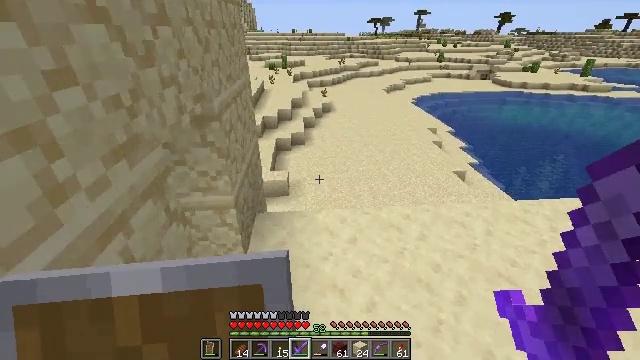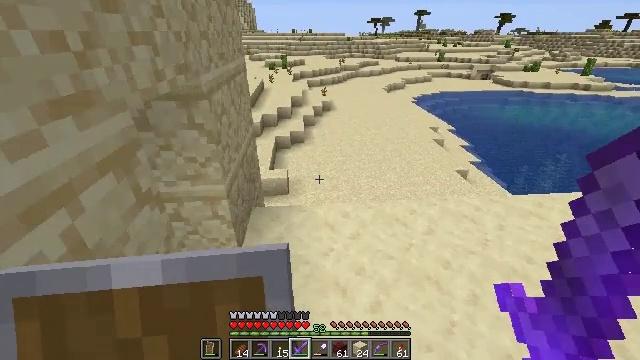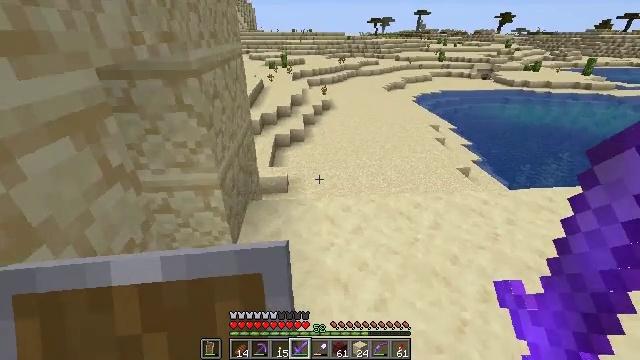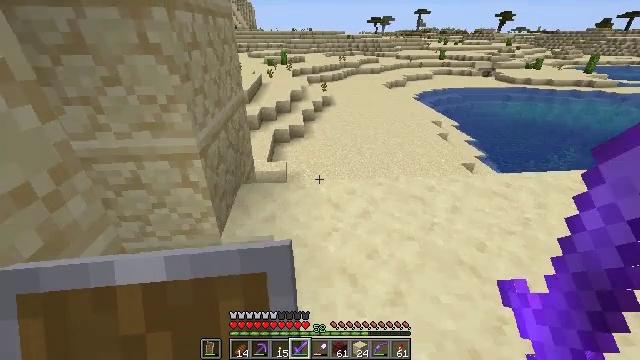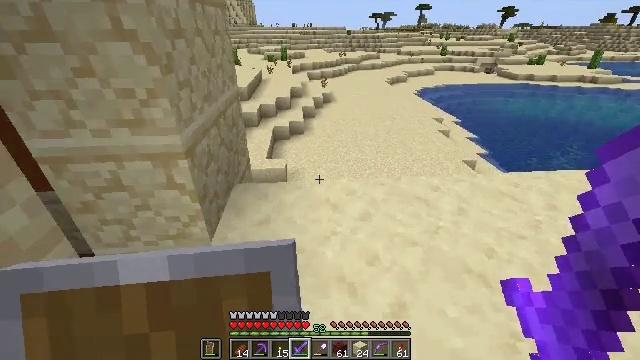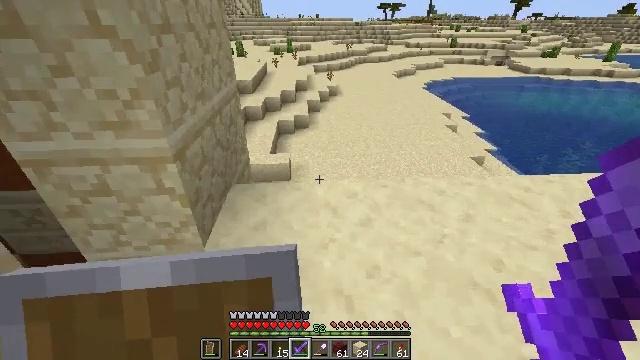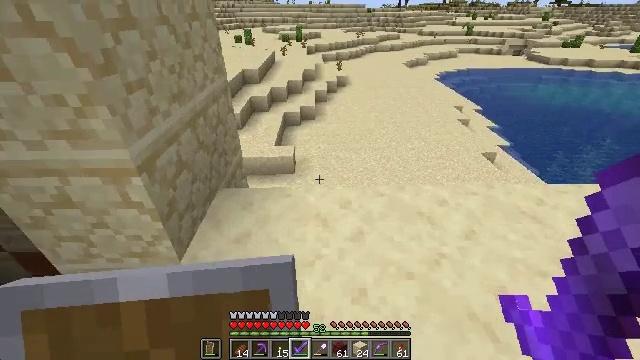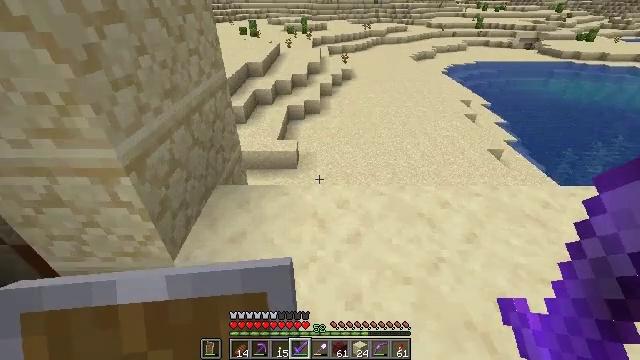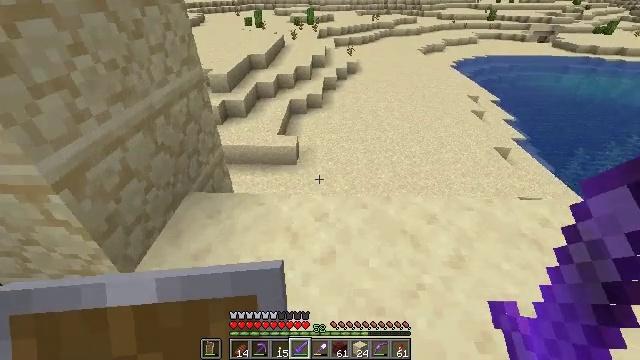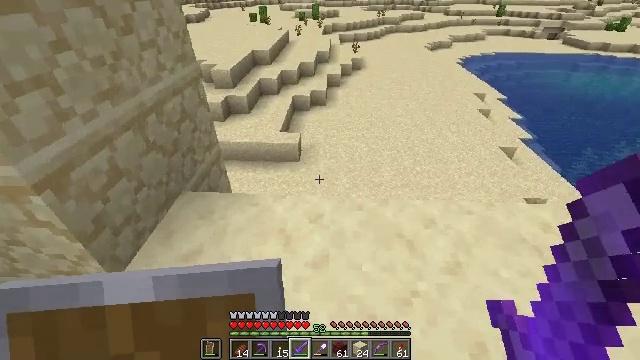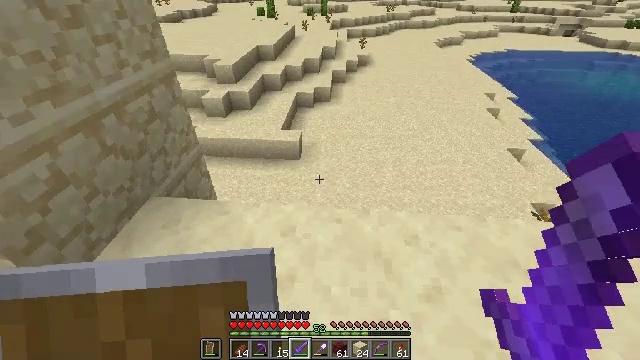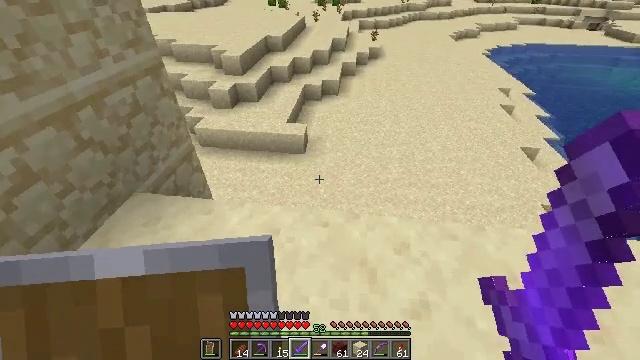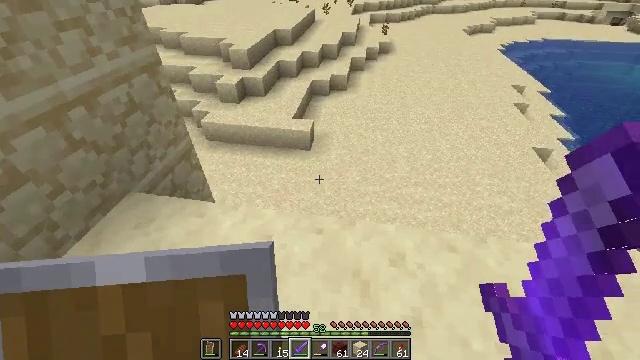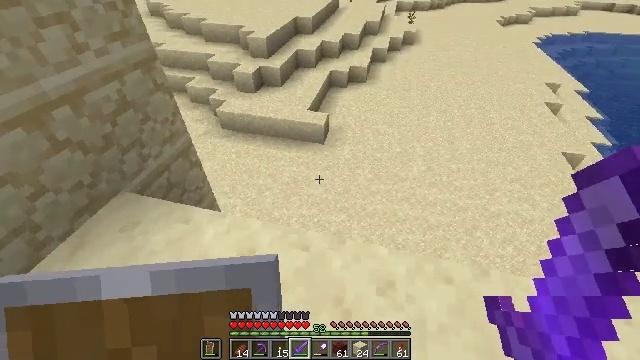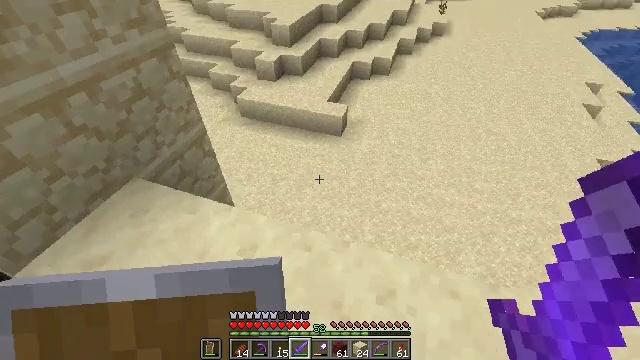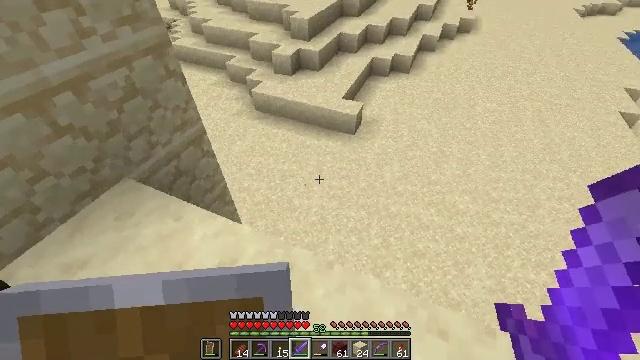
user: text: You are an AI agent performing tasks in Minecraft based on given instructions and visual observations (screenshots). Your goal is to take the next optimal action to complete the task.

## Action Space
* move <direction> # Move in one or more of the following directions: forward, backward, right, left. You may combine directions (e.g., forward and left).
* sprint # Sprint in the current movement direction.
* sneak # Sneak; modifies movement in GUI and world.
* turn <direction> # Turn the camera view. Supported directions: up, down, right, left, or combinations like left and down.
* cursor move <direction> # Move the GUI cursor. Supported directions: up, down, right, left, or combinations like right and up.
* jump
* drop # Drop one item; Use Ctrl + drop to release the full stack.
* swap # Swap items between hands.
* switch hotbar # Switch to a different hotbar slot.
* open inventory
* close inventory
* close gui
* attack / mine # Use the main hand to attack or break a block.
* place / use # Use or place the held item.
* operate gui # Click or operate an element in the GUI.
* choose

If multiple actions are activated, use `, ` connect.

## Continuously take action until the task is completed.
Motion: motion action
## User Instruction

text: Break the brewing stand to collect it.
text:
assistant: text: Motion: move forward
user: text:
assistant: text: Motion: move forward
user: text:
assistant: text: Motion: move forward
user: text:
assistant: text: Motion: move forward and move right
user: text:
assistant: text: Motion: move forward and move right, turn left and down
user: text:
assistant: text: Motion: move forward and move right, turn left and down
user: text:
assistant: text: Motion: move forward and move right, turn left and down
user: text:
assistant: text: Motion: move forward and move right, turn left and down
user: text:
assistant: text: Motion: move forward and move right, turn left
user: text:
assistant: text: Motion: move forward and move right, turn left and down
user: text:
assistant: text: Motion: move forward and move right, turn left and down
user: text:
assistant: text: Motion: move forward and move right, turn left and down
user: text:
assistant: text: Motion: move forward and move right, turn left and down
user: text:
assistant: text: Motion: move forward and move right, turn left and down
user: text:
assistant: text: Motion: move forward and move right, turn left and down
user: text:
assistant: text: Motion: move forward and move right, turn left
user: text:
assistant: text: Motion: move forward and move right, turn left and down
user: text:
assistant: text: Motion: move forward and move right, turn left
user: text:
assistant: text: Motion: move forward, turn left
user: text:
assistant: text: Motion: move forward
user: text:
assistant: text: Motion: move forward
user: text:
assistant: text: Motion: move forward
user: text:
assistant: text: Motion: move forward and move right
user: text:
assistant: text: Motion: move forward and move right
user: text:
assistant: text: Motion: move forward and move right
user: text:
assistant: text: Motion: move forward and move right, turn left and up
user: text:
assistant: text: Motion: move forward and move right, turn left and up
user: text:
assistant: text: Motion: move forward and move right, turn left and up
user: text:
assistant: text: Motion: move forward and move right, turn left and up
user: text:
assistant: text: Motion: move forward and move right, turn left and up